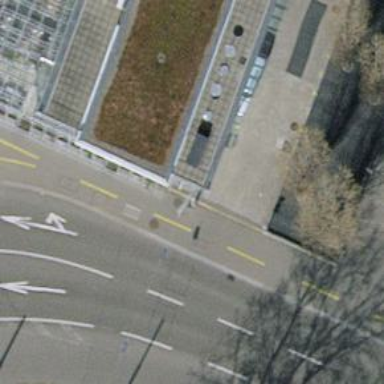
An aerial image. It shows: Unmarked crossing with traffic calming table.